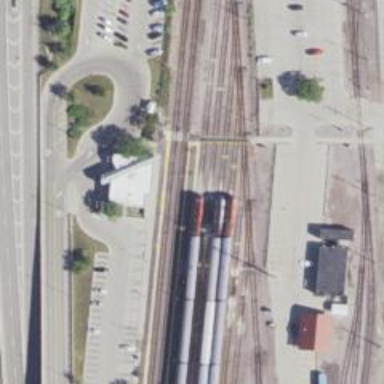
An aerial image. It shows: Railway crossing.